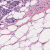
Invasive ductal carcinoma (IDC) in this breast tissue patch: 1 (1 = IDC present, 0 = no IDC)